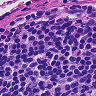
Metastatic tissue present: no